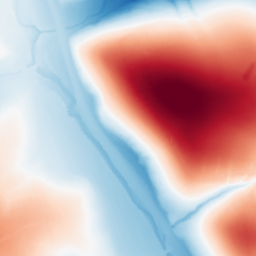
Category: trend_removal
Decomposition family: polynomial_high
Decomposition parameters: degree: 6
Upsampling method: bicubic
Upsampling parameters: scale: 4
Upsampling scale: 4